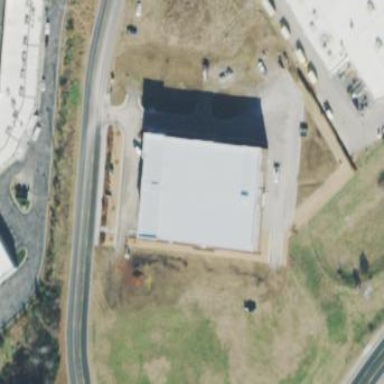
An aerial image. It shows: Building housing storage rental shop.